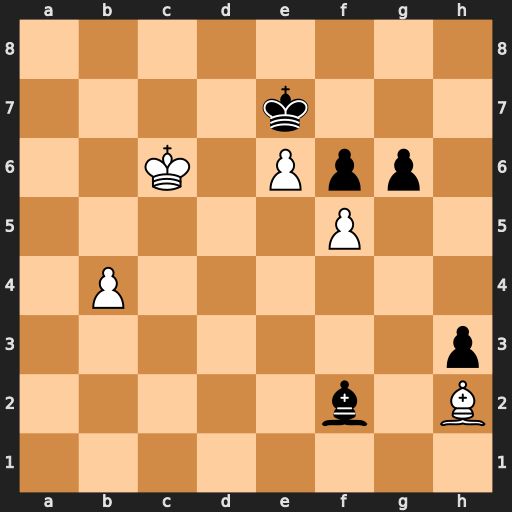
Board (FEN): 8/4k3/2K1Ppp1/5P2/1P6/7p/5b1B/8
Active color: w
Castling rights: -
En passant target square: -
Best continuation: Bd6+ Ke8 fxg6 h2 Bxh2